Question: I am using this autocomplete tut: <URL> .
The jQuery aren't displaying. You can actually click the grey line (shown in picture) and it will load everything. I just can't see the names for some reason.
I thought it could be a 'css' problem, but I couldn't find anything relevant.

'''
<div class="guestinfo">
<form action='' method="POST">
<div class="ui-widget">
<div class="existingguest"><label>Exisiting Guest</label>
<input type="text" class="auto" name="guests" id="guests"/></div>
</div>
<div class="existingguestinfo">
<div><label>First Name</label><input readonly="readonly" type="text" id="firstname" name="firstname"/></div>
<div><label>Last Name</label><input readonly="readonly" type="text" id="lastname" name="lastname"/></div>
<script>
$(function() {
$('.auto').val("");
$(".auto").autocomplete({
source: "classes/autocomplete_guests.php",
minLength: 1,
select: function(event, ui) {
$('#firstname').val(ui.item.fname);
$('#lastname').val(ui.item.lname);
$('#address').val(ui.item.address);
$('#phone').val(ui.item.phone);
}
});
});
</script>
<!--<div><label>Add New Guest</label></div>-->
<div><label>Address</label><input readonly="readonly" type="text" id="address" name="address"/></div>
<div><label>Phone</label><input readonly="readonly" type="text" id="phone" name="phone"/></div>
</br></div>
</form>
</div> <!-- end guestinfo div -->
'''
autocomplete_guests.php
'''
<?php
//open connection
require_once('../config/db.php');
$con = mysqli_connect(DB_HOST, DB_USER, DB_PASS, DB_NAME);
$return_arr = array();
/* If connection to database, run sql statement. */
if ($con)
{
$fetch = mysqli_query($con, "SELECT * FROM guests WHERE lname like '%".mysqli_real_escape_string($con, $_GET['term'])."%'");
/* Retrieve and store in array the results of the query.*/
while ($row = mysqli_fetch_array($fetch, MYSQL_ASSOC)) {
$row_array['id'] = $row['id'];
$row_array['lname'] = $row['lname'];
$row_array['fname'] = $row['fname'];
$row_array['gender'] = $row['gender'];
$row_array['address'] = $row['address'];
$row_array['city'] = $row['city'];
$row_array['state'] = $row['state'];
$row_array['phone'] = $row['phone'];
$row_array['email'] = $row['email'];
$row_array['dob'] = $row['dob'];
$row_array['zip'] = $row['zip'];
array_push($return_arr,$row_array);
}
}
/* Free connection resources. */
mysqli_close($con);
/* Toss back results as json encoded array. */
echo json_encode($return_arr);
?>
'''
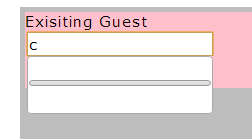
Answer: You should
1) write script tags like '<script type="text/javascript">'
2) Put your javascript at the bottom of the page and not half way through the form... (?!!)
3) Add a document ready to that function so that it executes when the page finished loading.
'$( document ).ready(function() {'
4) Make sure you have included all the required jquery files: Jquery Core, Jquery UI, etc.
5) Provide some CSS if you think that is the problem??
EDIT:
Ignore 3. Ive just looked at the plugin documentation.